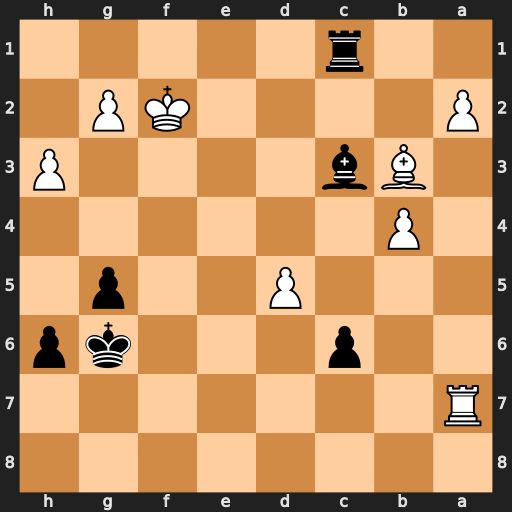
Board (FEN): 8/R7/2p3kp/3P2p1/1P6/1Bb4P/P4KP1/2r5
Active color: b
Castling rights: -
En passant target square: -
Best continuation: Bd4+ Ke2 Bxa7